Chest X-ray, PA view. Patient: 47 years old, sex M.
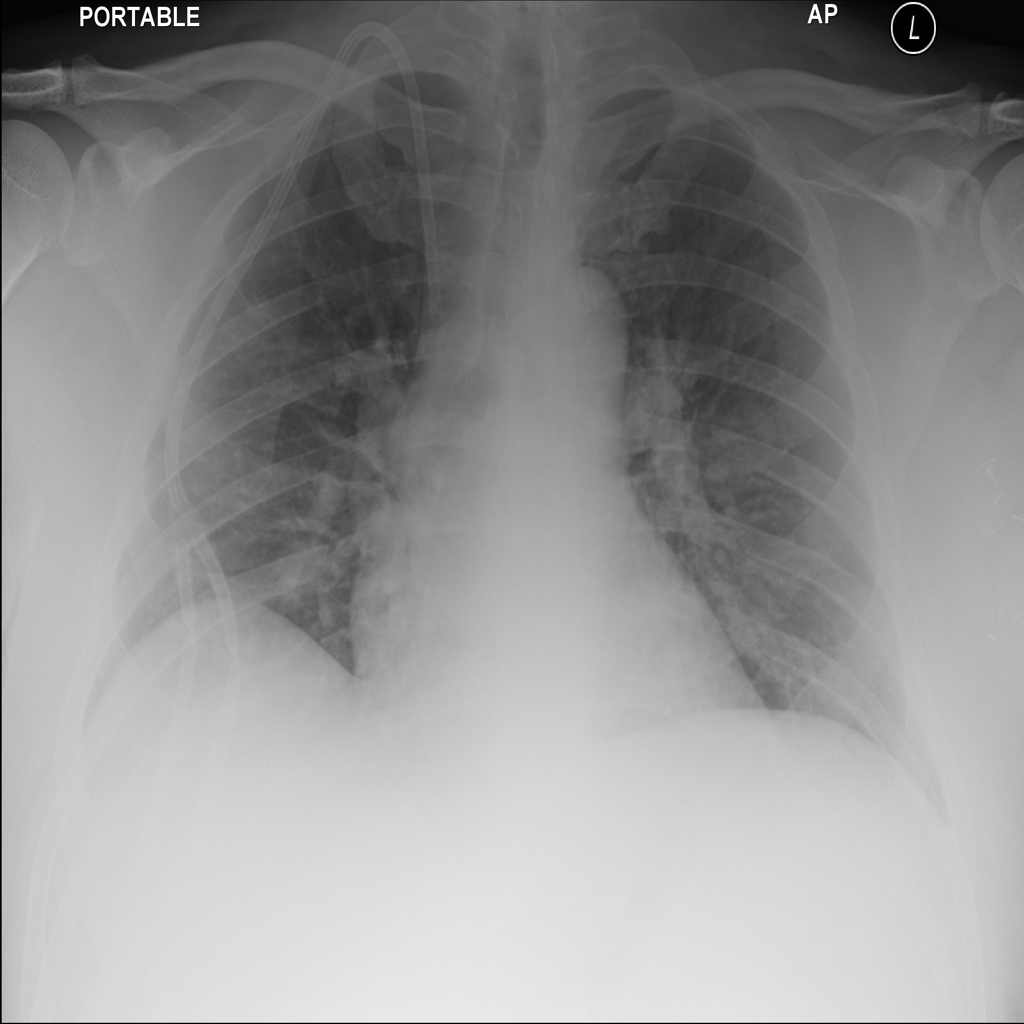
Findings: Infiltration, Mass